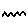
Label: zigzag